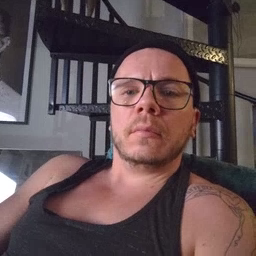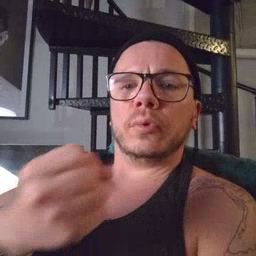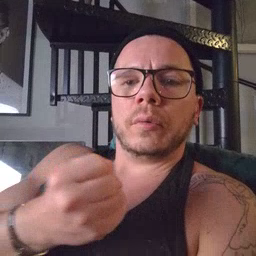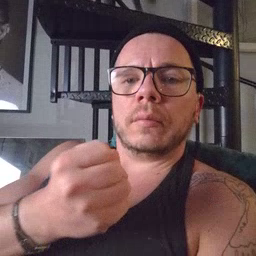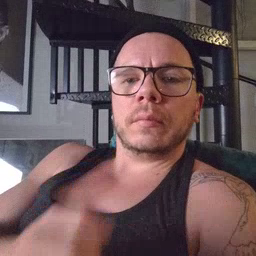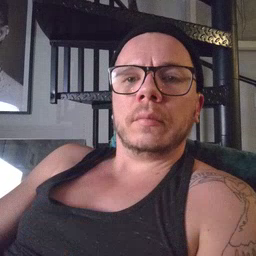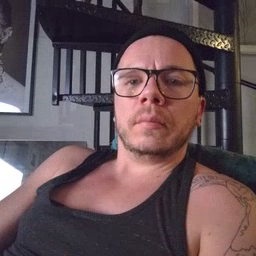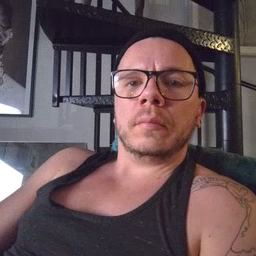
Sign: drawer